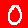
Digit: 0